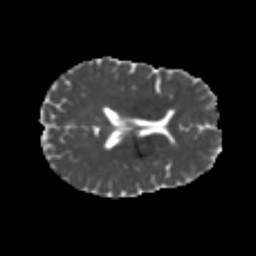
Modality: MD
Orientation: axial
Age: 26
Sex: female
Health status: healthy
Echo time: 0.074 s